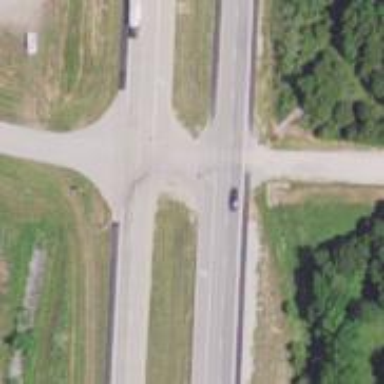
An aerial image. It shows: Trunk highway with expressway features.